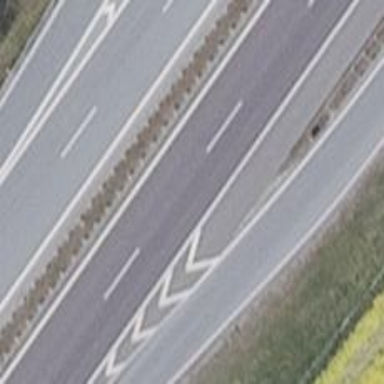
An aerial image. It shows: Asphalt motorway.